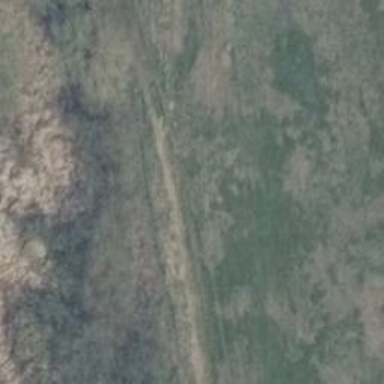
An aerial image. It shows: Track with grade 4 track type.